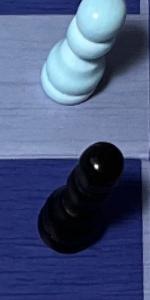
Label: Pawn_Black